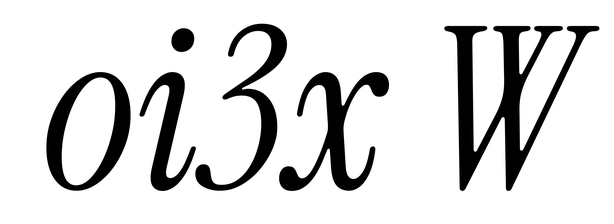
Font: InstrumentSerif-Italic